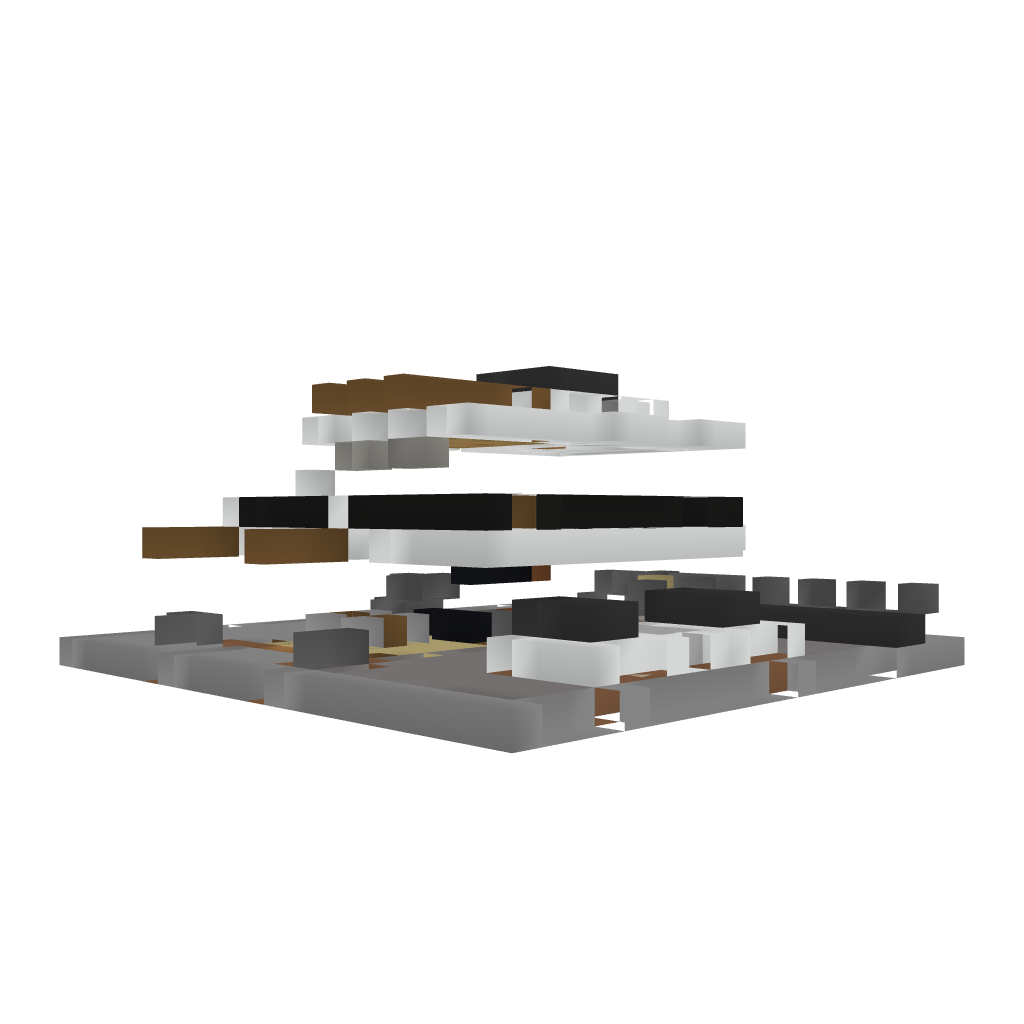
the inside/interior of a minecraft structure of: Modern Style House #2 | 1.6.4